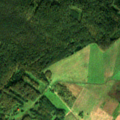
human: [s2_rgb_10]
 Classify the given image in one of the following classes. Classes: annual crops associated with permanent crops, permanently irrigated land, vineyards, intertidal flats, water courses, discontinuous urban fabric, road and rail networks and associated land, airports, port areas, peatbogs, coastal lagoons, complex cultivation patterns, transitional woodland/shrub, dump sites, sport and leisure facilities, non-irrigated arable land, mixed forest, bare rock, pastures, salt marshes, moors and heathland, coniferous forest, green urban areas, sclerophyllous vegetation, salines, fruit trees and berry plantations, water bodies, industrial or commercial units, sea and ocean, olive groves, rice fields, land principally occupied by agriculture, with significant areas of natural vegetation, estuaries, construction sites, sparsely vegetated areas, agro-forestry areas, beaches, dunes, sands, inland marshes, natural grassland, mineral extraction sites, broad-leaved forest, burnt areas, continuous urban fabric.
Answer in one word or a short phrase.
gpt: non-irrigated arable land, pastures, coniferous forest, transitional woodland/shrub